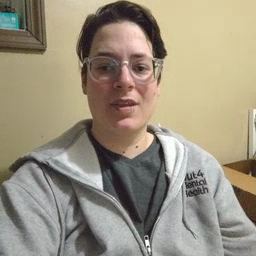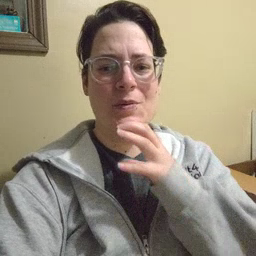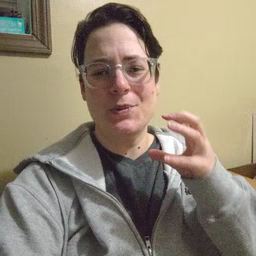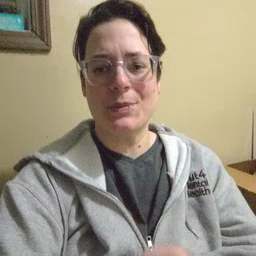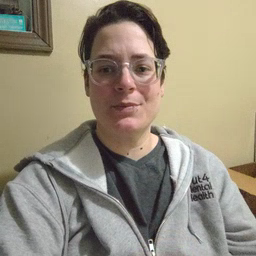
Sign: old